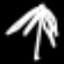
Label: palm tree